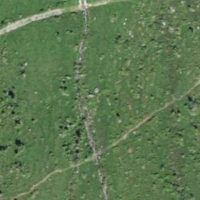
EUNIS habitat code: 23
Species observed at this site:
Tettigonia viridissima